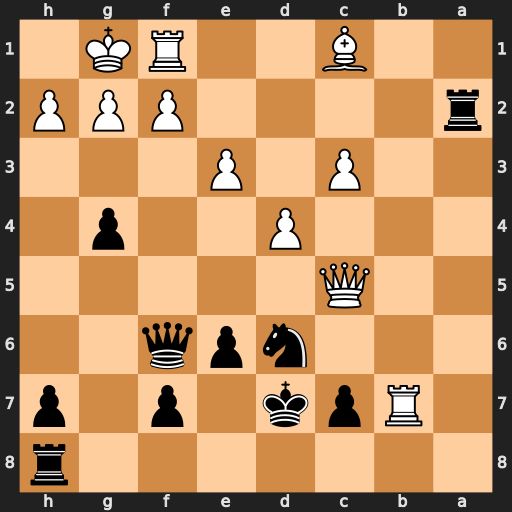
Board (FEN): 7r/1Rpk1p1p/3npq2/2Q5/3P2p1/2P1P3/r4PPP/2B2RK1
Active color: b
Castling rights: -
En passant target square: -
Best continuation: Nxb7 Qb5+ Kc8